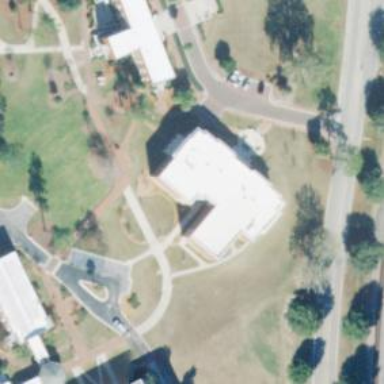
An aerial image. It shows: College building.